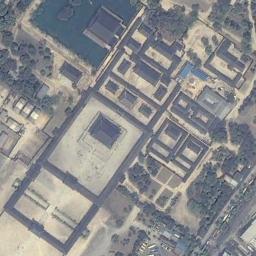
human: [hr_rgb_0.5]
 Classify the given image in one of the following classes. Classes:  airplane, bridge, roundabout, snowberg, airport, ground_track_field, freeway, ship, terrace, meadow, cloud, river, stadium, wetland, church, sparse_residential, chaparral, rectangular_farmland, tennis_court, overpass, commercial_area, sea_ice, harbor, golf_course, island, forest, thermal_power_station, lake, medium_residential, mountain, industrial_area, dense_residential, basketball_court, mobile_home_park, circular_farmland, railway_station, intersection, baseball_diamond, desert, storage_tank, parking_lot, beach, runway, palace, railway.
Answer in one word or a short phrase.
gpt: palace